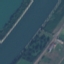
Land use / land cover class: River